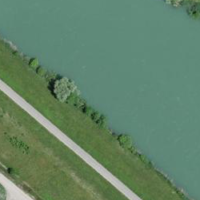
EUNIS habitat code: 15
Species observed at this site:
Numenius arquata
Podiceps cristatus
Cyanistes caeruleus
Gonepteryx rhamni
Anas platyrhynchos
Alopochen aegyptiaca
Chloris chloris
Aglais io
Mareca penelope
Gentianella campestris
Carduelis carduelis
Circus aeruginosus
Cichorium intybus
Ardea alba
Spatula clypeata
Linaria vulgaris
Parus major
Vanessa atalanta
Pieris napi
Lysandra bellargus
Larus argentatus
Ficedula hypoleuca